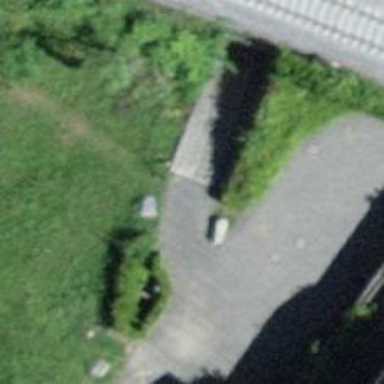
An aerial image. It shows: Road with steps.